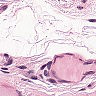
Metastatic tissue present: no